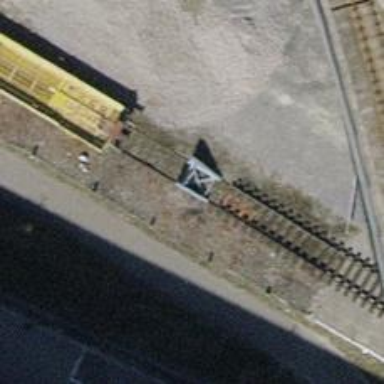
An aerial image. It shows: Railway buffer stop.